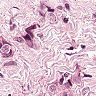
Metastatic tissue present: yes